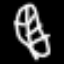
Label: leaf